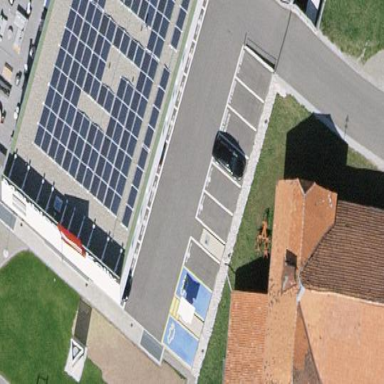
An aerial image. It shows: Parking area.